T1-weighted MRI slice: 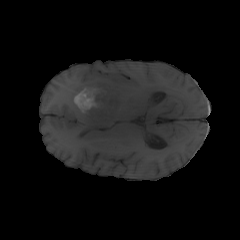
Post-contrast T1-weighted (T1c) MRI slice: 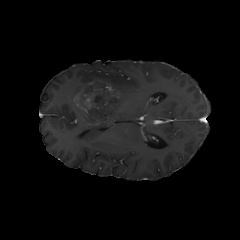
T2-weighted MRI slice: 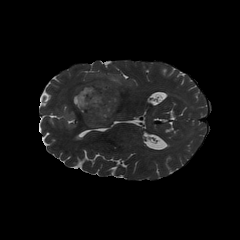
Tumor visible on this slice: yes